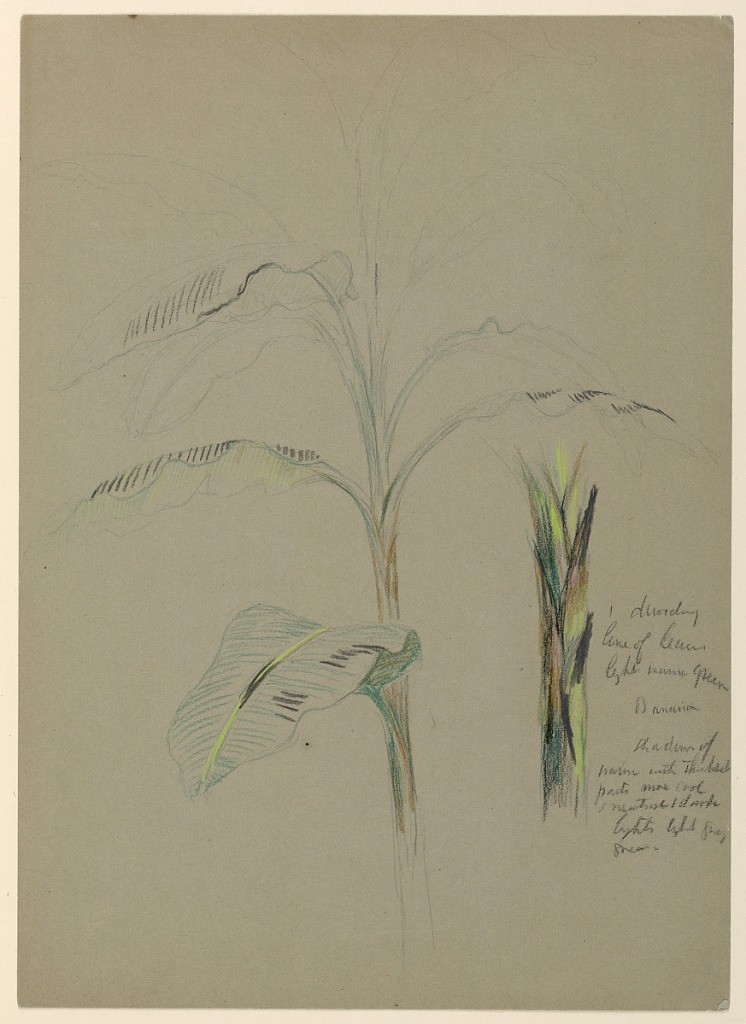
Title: Banana Plant
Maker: Daniel Huntington, American, 1816–1906
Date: ca. 1885
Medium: Graphite, pastel on grey paper
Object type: Drawing
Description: Stalk and leaves of a banana plant, center. Stalk, at right, with notes on colors.